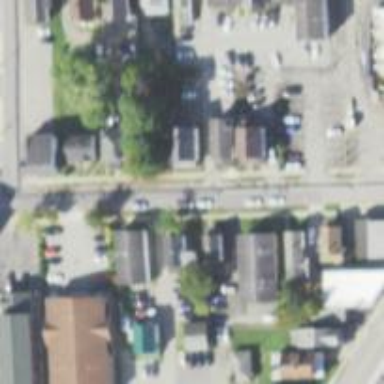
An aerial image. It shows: Alley classified as service road.